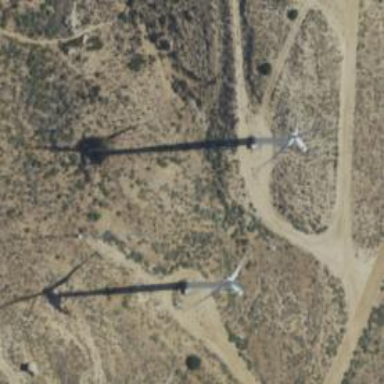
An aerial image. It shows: Wind power generator employing wind turbines.